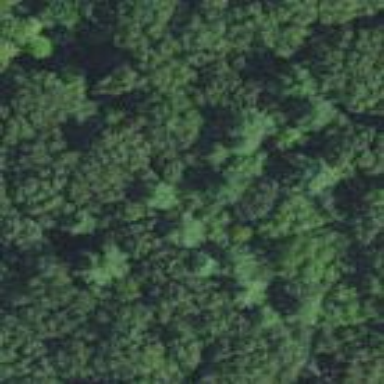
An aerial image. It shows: Woodland consisting mainly of needle-leaved trees.